Aerial crown-view tile of a tropical tree (Barro Colorado Island, Panama), acquired 20250512:
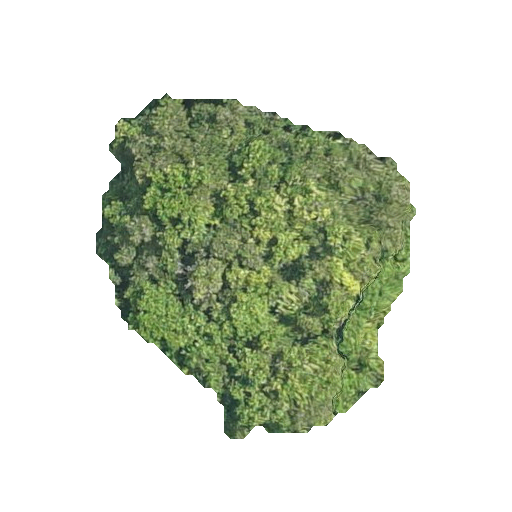
Species: Prioria copaifera
GBIF accepted scientific name: Prioria copaifera
Crown area: 114.478 m²